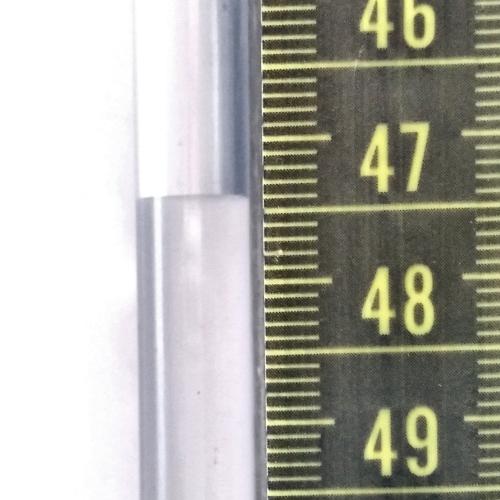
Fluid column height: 47.4 cm